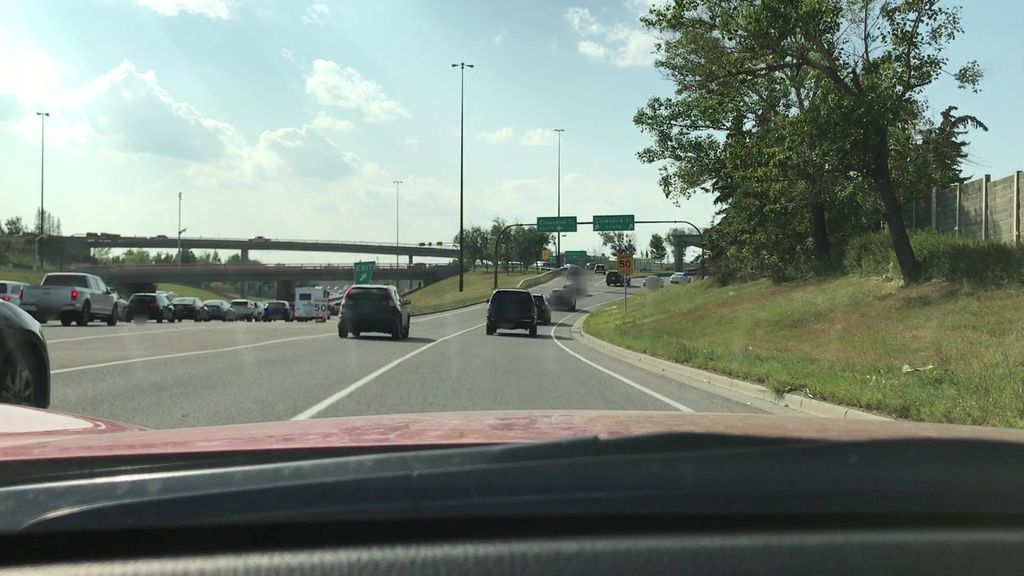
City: calgary